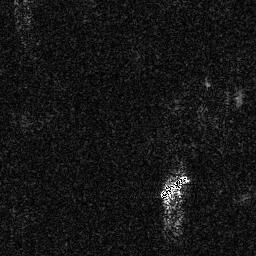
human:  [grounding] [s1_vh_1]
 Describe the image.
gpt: In the satellite image, there is  <ref>1 medium ship </ref> <box>[[61, 67, 73, 76, 0]]</box> located at bottom.